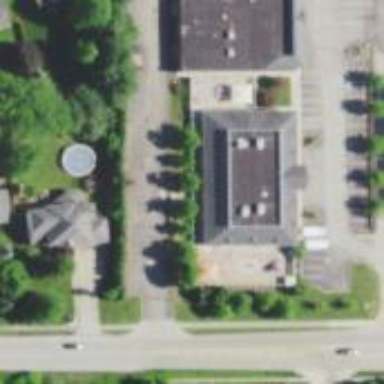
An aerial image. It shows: Kindergarten.